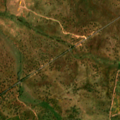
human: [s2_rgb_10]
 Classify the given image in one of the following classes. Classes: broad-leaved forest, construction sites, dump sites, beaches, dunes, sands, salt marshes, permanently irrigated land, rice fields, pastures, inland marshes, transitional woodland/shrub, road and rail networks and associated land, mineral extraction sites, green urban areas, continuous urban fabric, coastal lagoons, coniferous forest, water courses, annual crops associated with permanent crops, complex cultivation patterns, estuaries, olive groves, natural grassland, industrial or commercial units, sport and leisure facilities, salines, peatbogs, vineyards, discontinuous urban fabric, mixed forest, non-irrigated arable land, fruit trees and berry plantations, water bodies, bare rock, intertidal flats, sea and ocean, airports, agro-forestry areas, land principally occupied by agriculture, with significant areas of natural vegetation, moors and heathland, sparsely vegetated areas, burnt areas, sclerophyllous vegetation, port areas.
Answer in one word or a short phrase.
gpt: continuous urban fabric